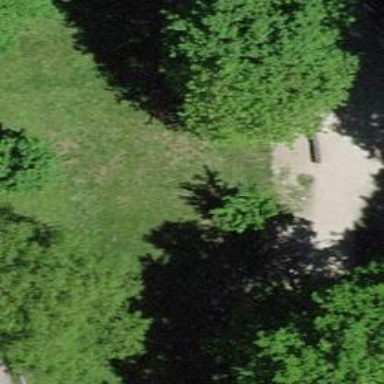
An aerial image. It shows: Picnic table located in leisure land area.